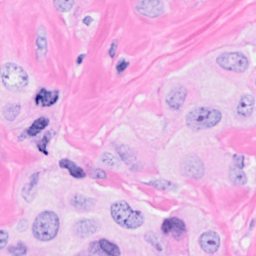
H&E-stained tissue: Breast